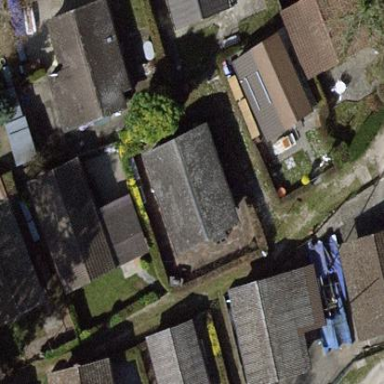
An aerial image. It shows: Bungalow.